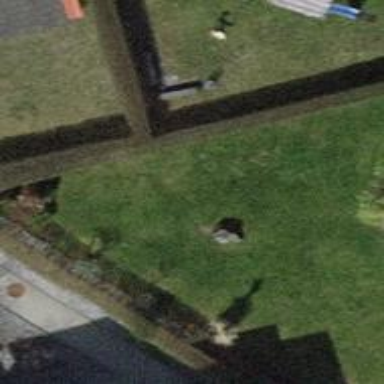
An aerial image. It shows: Hedge acting as barrier.